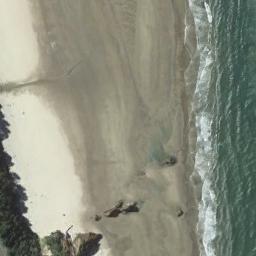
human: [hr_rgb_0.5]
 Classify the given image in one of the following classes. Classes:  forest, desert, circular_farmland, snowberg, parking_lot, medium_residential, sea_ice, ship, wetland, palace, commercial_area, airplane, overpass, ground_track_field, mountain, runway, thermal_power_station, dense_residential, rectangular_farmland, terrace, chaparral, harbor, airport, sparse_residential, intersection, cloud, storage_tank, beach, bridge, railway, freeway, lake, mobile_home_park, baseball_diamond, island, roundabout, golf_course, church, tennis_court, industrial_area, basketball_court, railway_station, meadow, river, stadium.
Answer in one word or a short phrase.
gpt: beach